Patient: sex F, age 60
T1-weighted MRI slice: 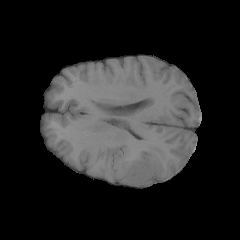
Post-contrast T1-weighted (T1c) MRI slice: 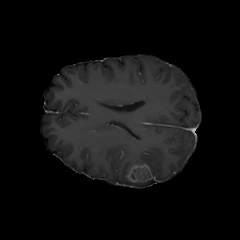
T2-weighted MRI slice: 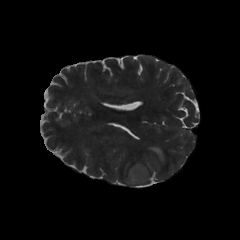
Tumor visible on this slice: yes
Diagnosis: Glioblastoma, IDH-wildtype
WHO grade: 4